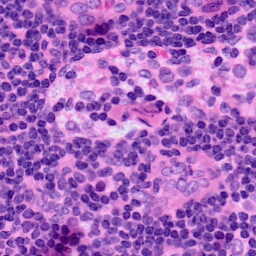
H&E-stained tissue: LymphNode